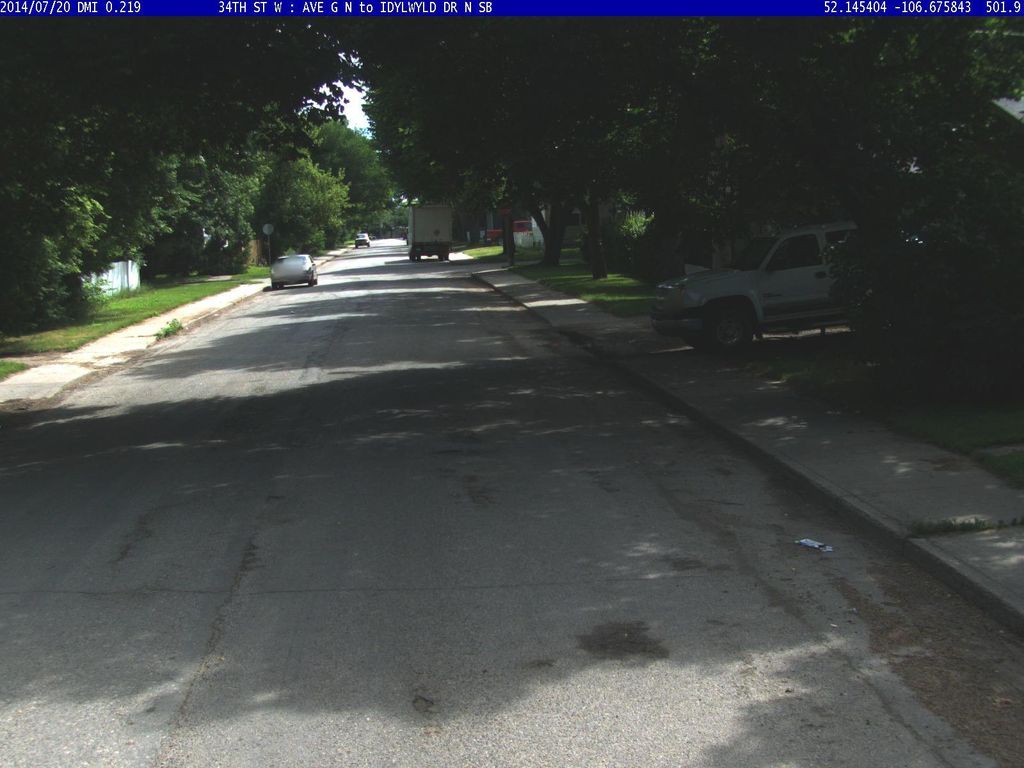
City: saskatoon